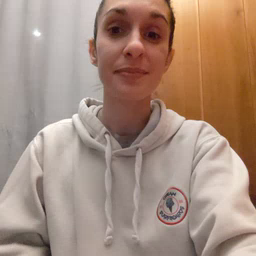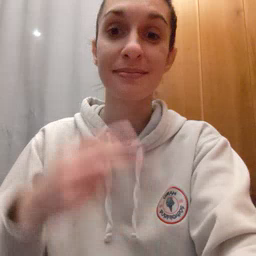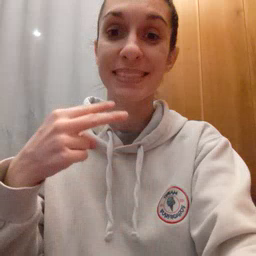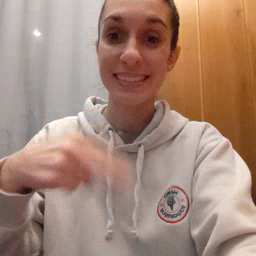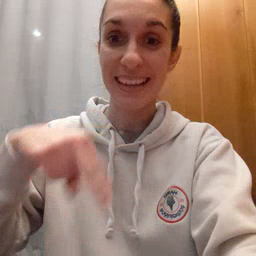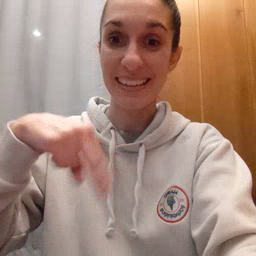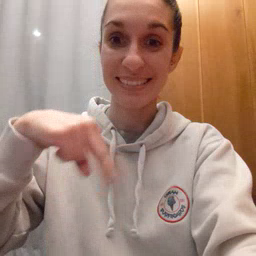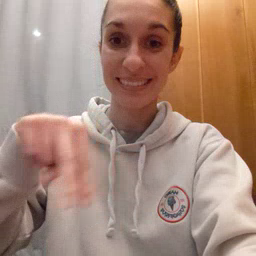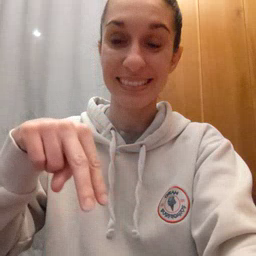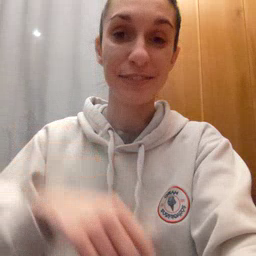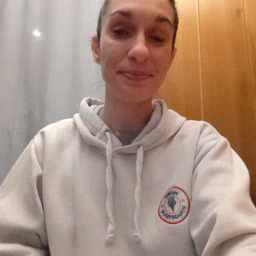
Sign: dance